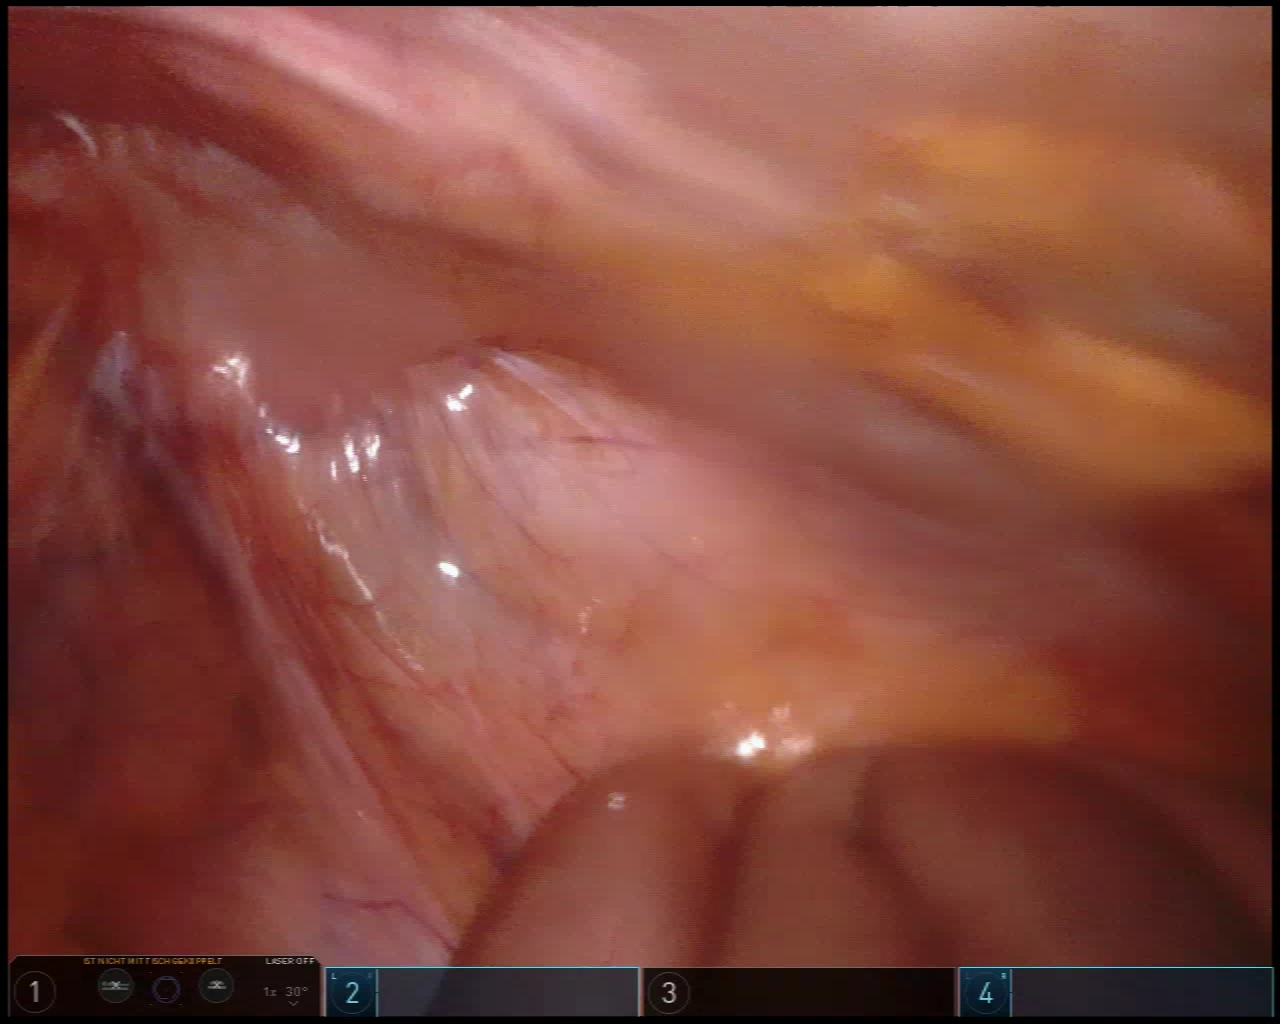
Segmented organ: small_intestine
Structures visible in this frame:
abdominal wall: yes
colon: no
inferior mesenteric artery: no
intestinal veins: no
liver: no
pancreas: no
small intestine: yes
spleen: no
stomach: no
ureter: no
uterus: no
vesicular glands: no